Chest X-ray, PA view. Patient: 45 years old, sex M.
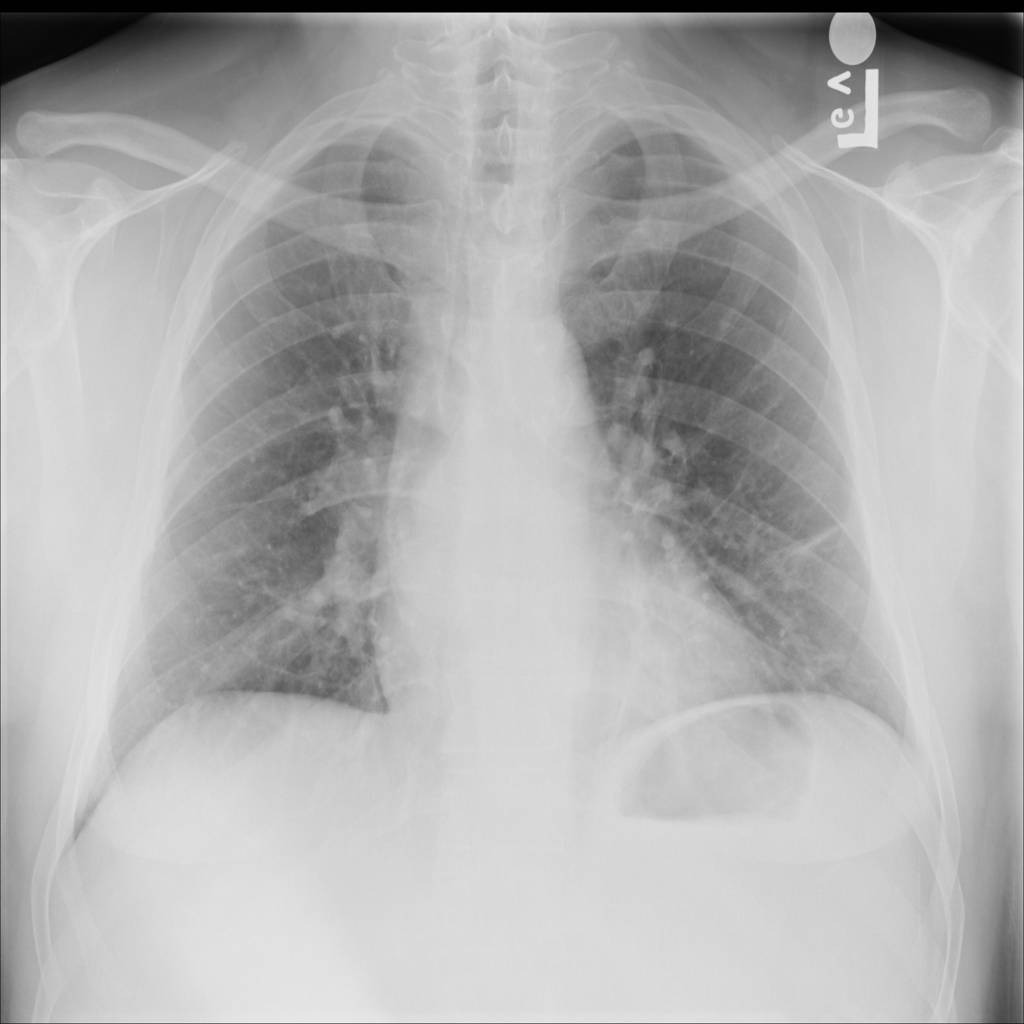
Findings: No Finding